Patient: sex F, age 29
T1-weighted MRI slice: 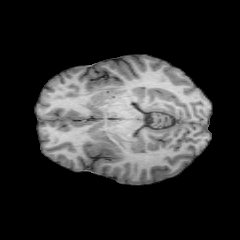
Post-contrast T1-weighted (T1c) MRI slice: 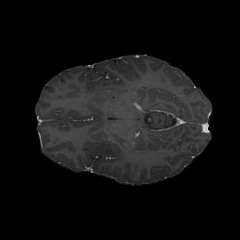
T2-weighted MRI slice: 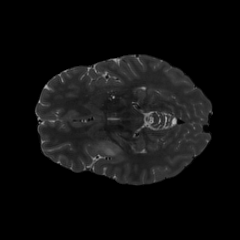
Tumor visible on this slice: yes
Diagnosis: Astrocytoma, IDH-mutant
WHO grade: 2